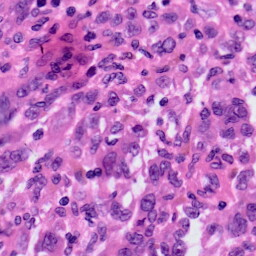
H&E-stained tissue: Skin